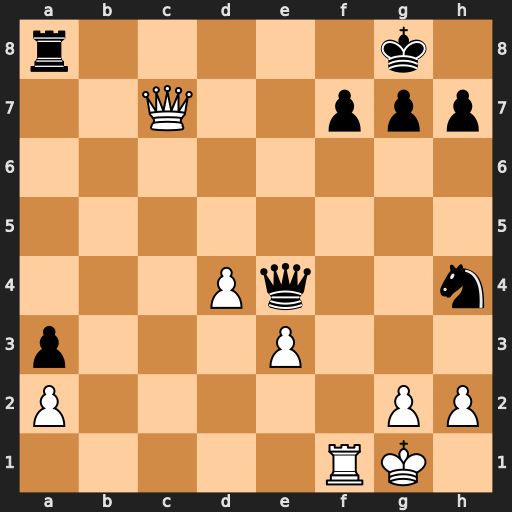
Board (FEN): r5k1/2Q2ppp/8/8/3Pq2n/p3P3/P5PP/5RK1
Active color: w
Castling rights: -
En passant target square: -
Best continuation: Qxf7+ Kh8 Qf8+ Rxf8 Rxf8#